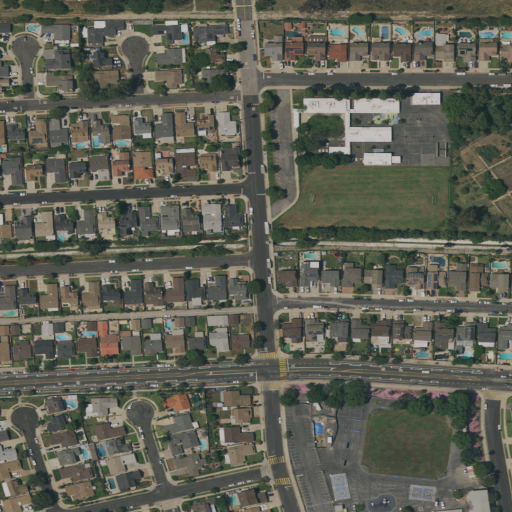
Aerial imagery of valley in California named Miraleste Canyon containing medium intensity development, low intensity development, high intensity development, open development, and grassland